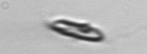
Label: Chrysochromulina